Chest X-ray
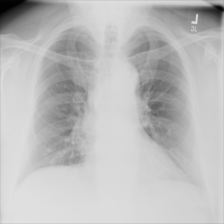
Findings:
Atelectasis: negative
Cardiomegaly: negative
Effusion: negative
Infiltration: negative
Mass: negative
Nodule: negative
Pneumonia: negative
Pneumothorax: negative
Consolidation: negative
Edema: negative
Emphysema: negative
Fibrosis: negative
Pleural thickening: negative
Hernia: negative